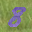
Label: 8